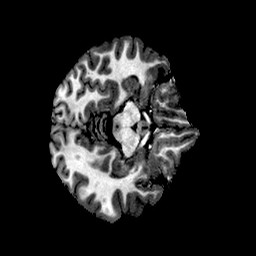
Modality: T1w
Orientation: axial
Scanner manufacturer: ge
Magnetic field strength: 3 T
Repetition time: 0.00766 s
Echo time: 0.003476 s